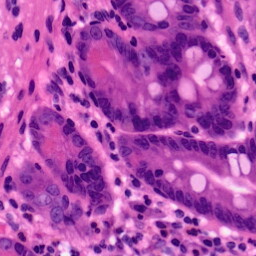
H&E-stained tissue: Pancreatic